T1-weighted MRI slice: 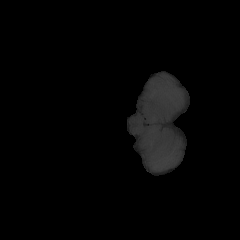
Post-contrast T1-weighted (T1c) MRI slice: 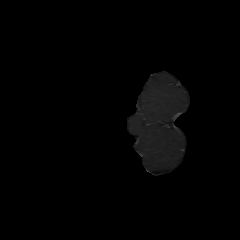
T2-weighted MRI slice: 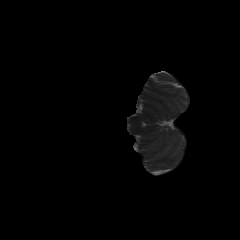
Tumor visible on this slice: no